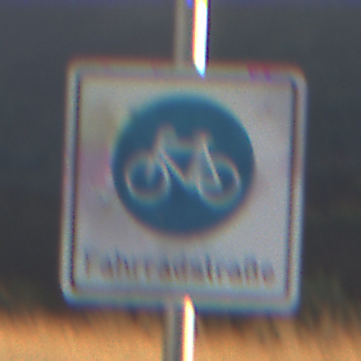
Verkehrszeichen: BeginnFahrradstrasse
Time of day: SunriseSunset
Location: Outdoor (Nature)
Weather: Clear
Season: NotSpecified
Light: Natural